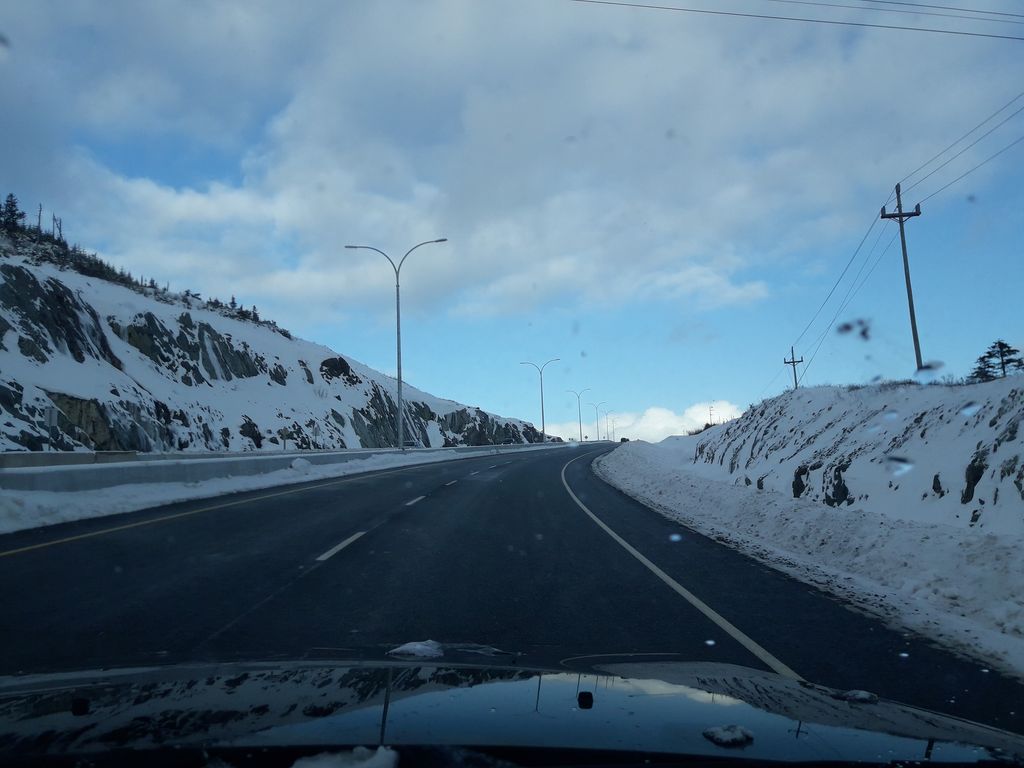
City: st_johns